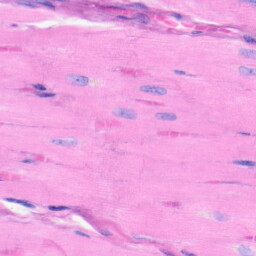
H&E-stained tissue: Heart